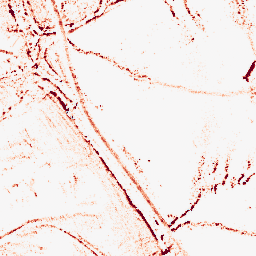
Category: morphological
Decomposition family: morphological_ellipse
Decomposition parameters: operation: opening
width: 5
height: 5
Upsampling method: quintic
Upsampling parameters: scale: 8
Upsampling scale: 8